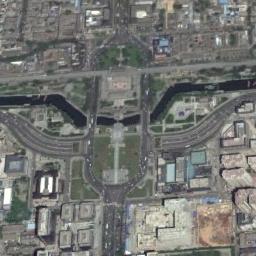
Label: roundabout